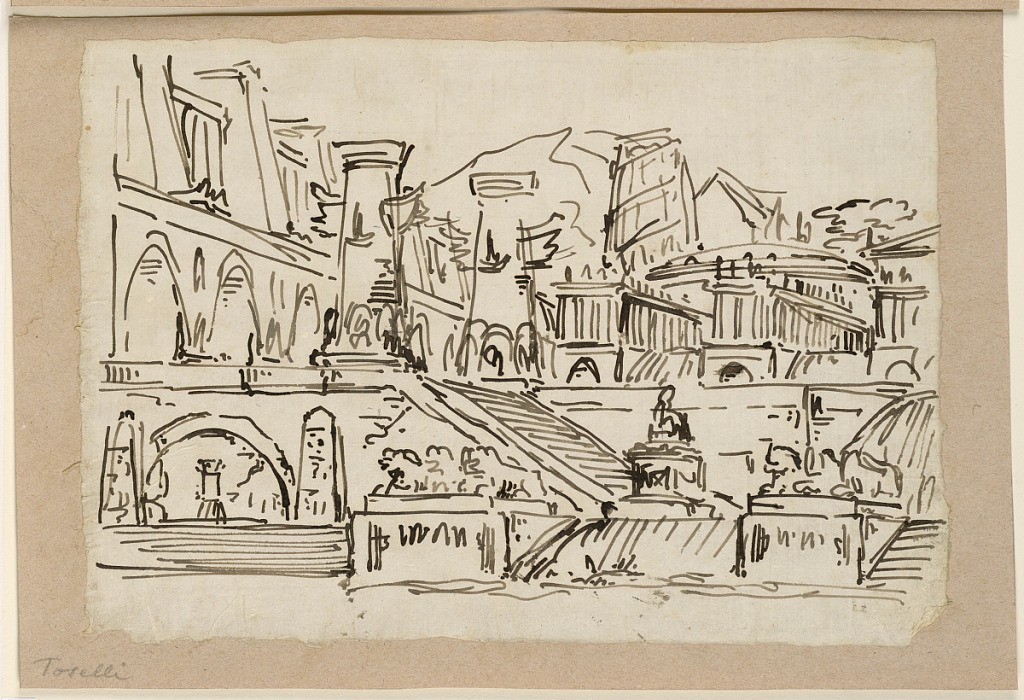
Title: Stage Design, Group of Antique Buildings
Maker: Angelo Toselli, ca. 1765? – 1826
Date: early 19th century
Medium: Pen and ink on paper
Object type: Drawing
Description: Horizontal rectangle. Group of antique buildings, stairs, and monuments.